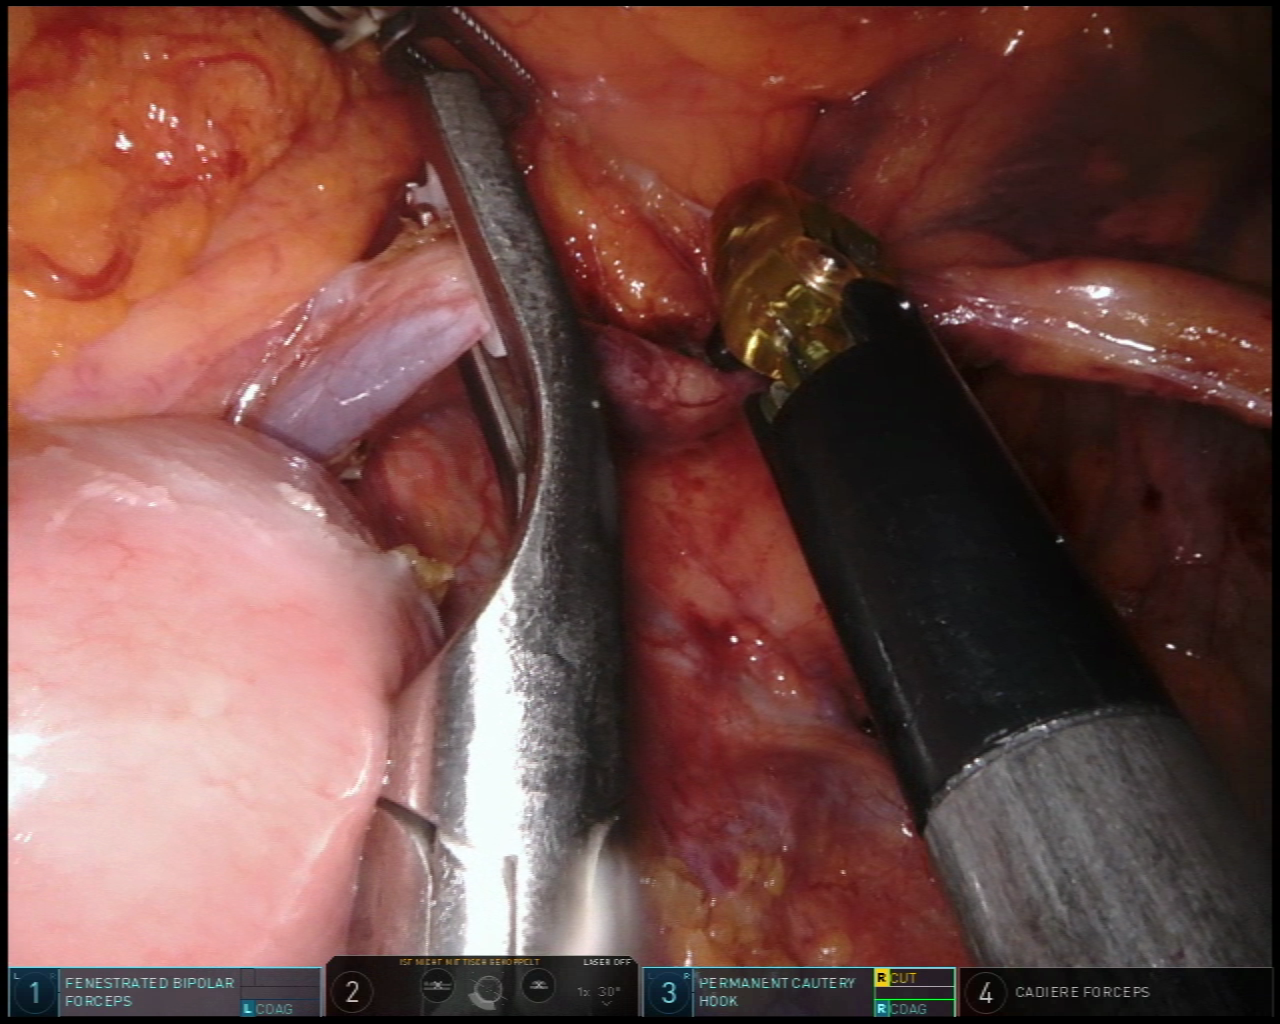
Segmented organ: intestinal_veins
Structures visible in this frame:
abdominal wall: no
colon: no
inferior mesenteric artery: no
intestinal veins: yes
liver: no
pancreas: no
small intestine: yes
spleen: no
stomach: no
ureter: no
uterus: no
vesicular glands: no